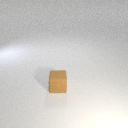
small brown rubber cube